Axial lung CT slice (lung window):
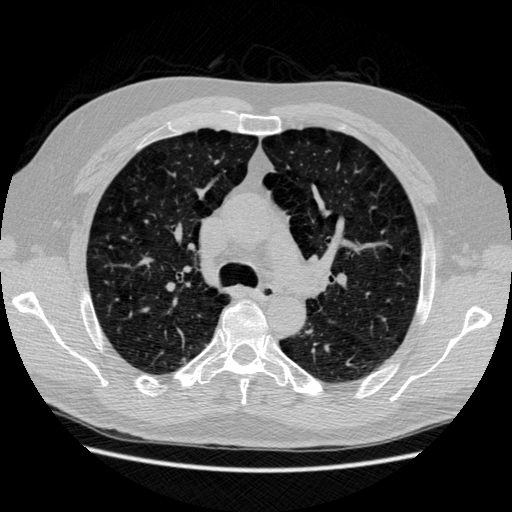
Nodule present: yes
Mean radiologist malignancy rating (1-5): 3